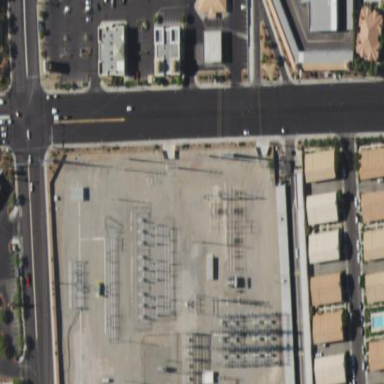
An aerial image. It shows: Power substation.